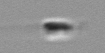
Label: flagellate_morphotype3